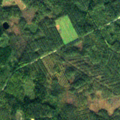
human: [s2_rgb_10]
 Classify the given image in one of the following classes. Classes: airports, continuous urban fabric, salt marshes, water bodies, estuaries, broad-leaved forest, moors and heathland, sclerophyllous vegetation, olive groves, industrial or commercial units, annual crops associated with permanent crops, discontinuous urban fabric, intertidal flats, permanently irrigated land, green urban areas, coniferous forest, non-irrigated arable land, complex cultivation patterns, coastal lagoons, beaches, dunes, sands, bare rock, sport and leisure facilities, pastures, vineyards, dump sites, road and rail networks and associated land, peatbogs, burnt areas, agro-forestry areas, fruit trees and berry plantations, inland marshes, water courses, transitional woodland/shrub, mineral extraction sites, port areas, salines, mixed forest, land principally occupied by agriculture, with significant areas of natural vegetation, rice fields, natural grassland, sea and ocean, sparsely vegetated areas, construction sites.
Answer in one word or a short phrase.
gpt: coniferous forest, mixed forest